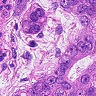
Metastatic tissue present: yes